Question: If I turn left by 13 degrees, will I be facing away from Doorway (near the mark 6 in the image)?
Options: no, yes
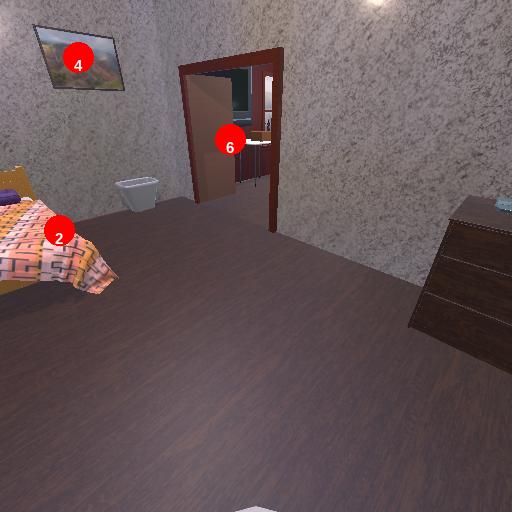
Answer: no